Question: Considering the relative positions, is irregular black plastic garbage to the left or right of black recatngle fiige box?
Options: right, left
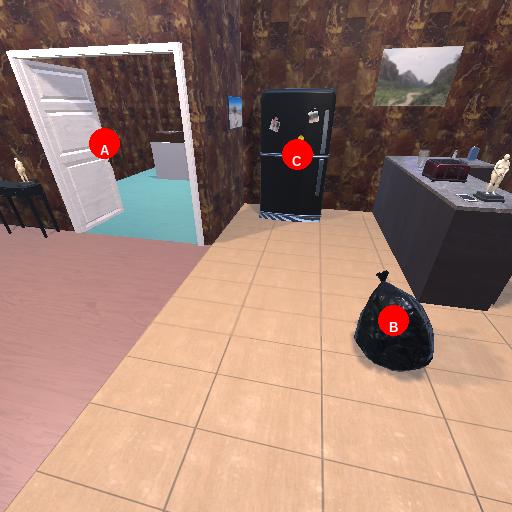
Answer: right